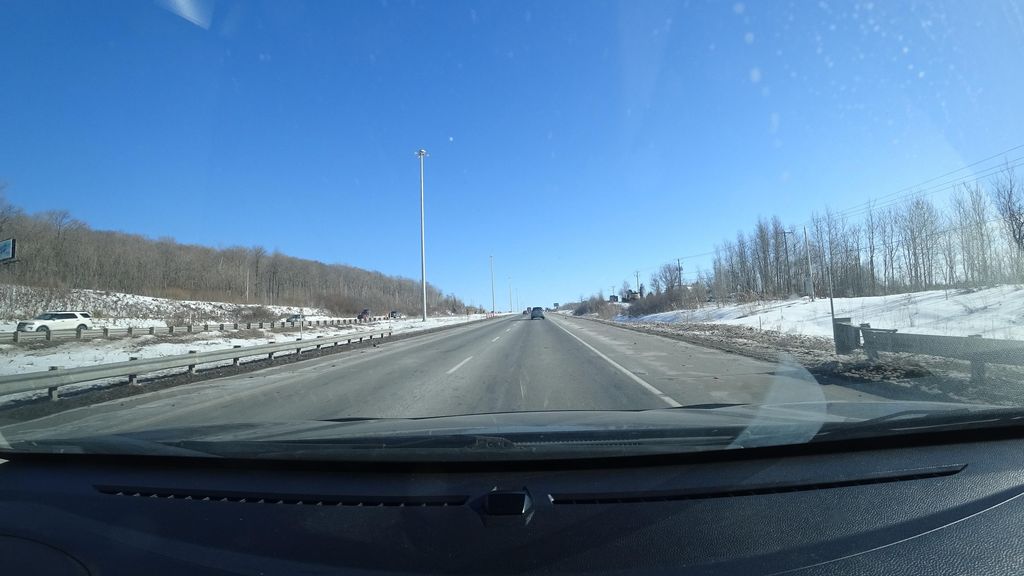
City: quebec_city